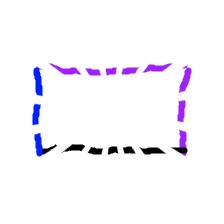
Shape: rectangle